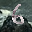
Label: 6